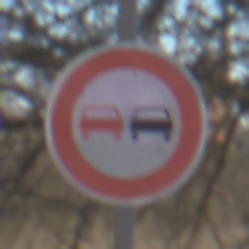
Verkehrszeichen: Ueberholverbot
Umgebung: Outdoor, Nature
Tageszeit: MorningAfternoon
Wetter: Clear
Licht: Natural
Jahreszeit: NotSpecified
Kontrast: HighContrast